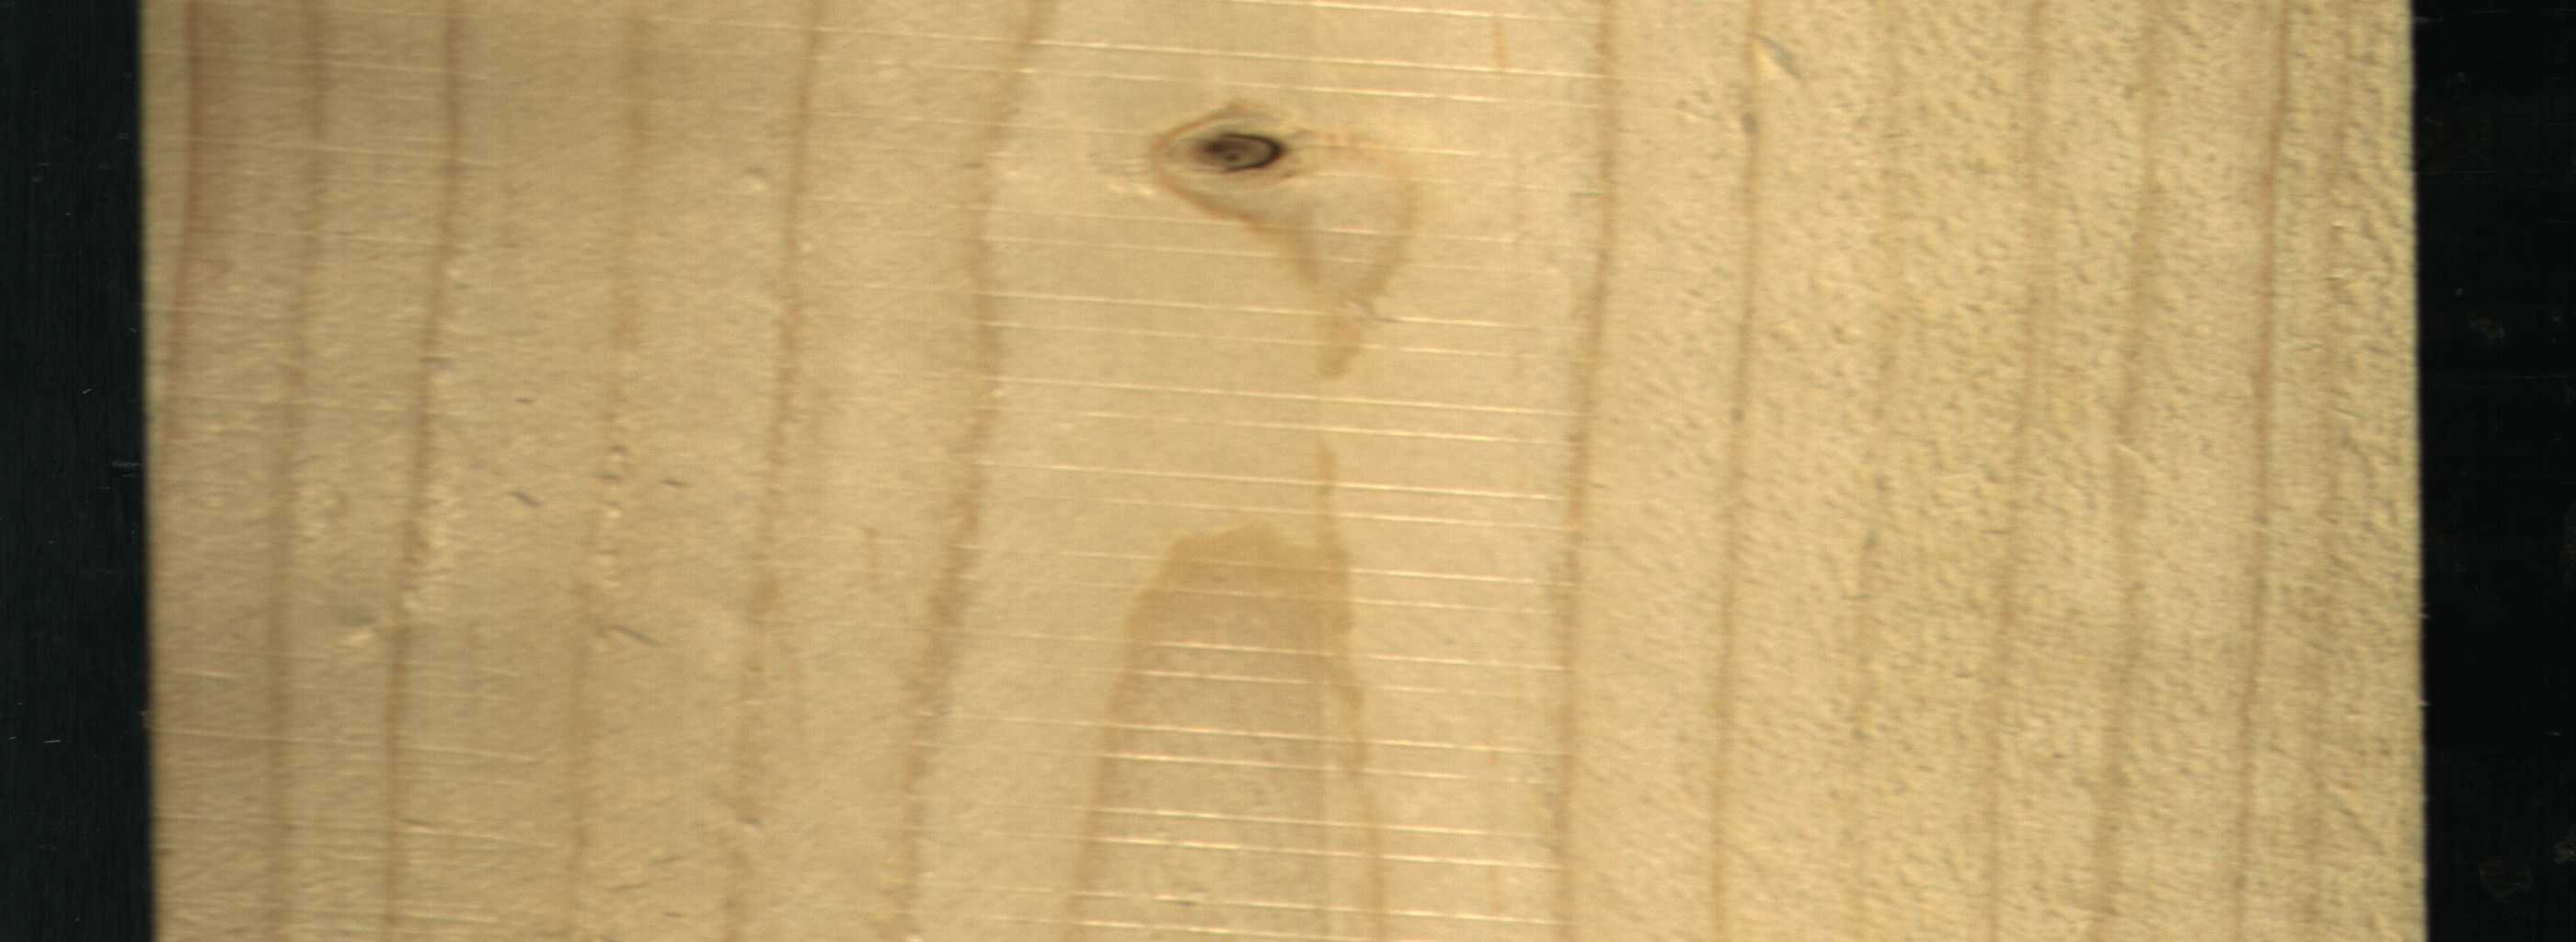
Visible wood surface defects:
Live_Knot